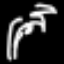
Label: palm tree